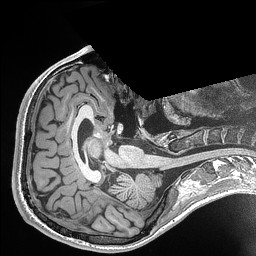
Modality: T1w
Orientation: axial
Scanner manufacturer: siemens
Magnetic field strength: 3 T
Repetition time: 2.3 s
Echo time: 0.00298 s